Question: I have the following div layout:

Everything is fine when I put normal txt elements in both the blue and the orange div. However, when I place an image in the orange div (which is 31px), the elements in the blue div get pushed down by about half the height of the blue div.
(additional info, when hovering over the html for the orange div in firebug, it seems like only half of the image is contained within it, even though to the naked eye it appears fine).
Would appreciate any help, I'm still a bit rusty on the box model. Thanks.
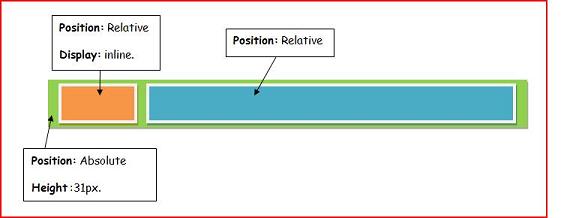
Answer: You might want to try floating the image to the left of the text. This way the text will sit next to the image without the need for positioning. For example:
'''
<style>
div {
position: absolute;
border: 1px solid blue;
}
div img {
height: 31px;
width: 50px;
float: left;
}
</style>
<div>
<img src="myImage.gif">
<p>Lorem ipsum dolor sit amet...</p>
</div>
'''
Adjust the layout by giving your container div some padding and/or the image a margin and you should be able to get exactly the look you're after. Good luck!